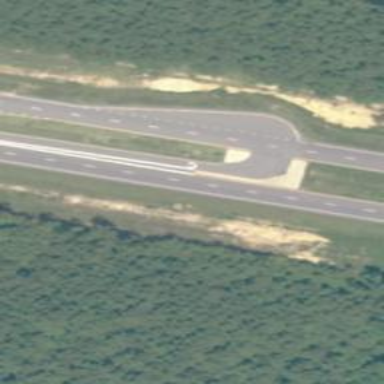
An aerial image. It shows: Trunk link highway.